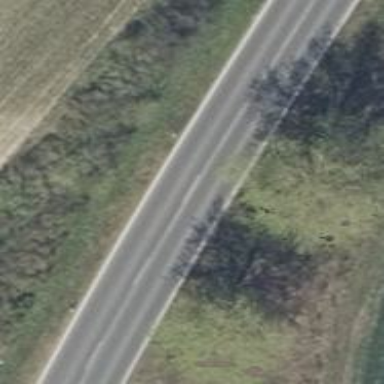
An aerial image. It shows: Primary road with asphalt surface.